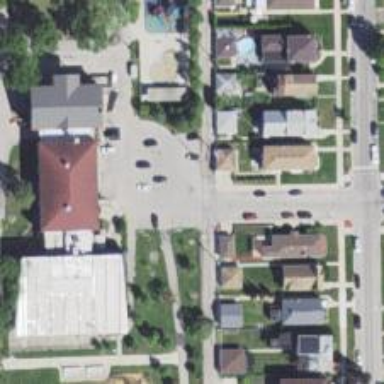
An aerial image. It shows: Alley classified as service road.